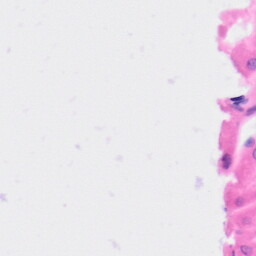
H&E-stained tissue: Kidney